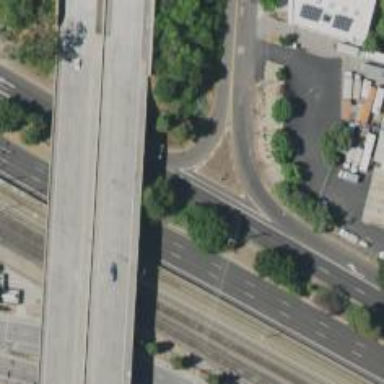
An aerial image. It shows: This image shows trunk highway that functions as expressway.